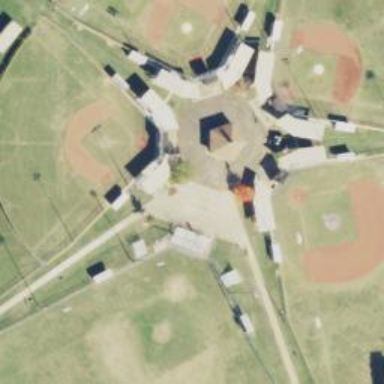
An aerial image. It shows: Sports centre specializing in baseball on leisure land.